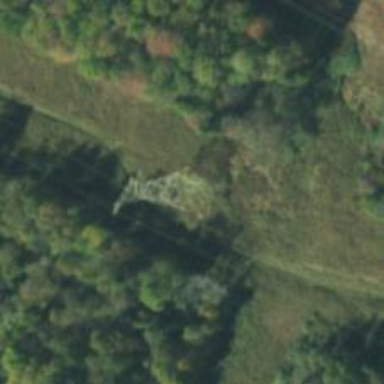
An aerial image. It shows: Lattice structure tower used for power distribution.